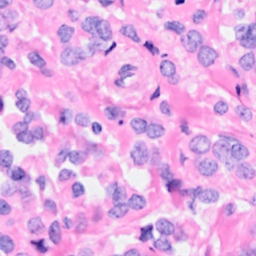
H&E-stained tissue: Breast